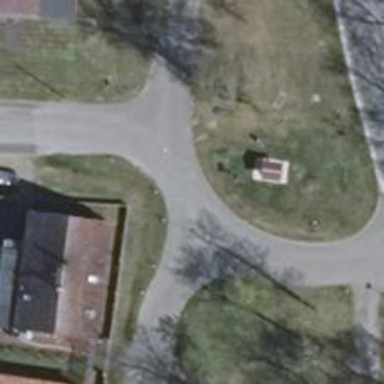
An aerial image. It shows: Smoothly paved residential road.